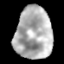
Tissue: lung
Cell type: Epithelial cells
Senescence score: 0.2193
Nuclear area (px): 1884
Mean DAPI intensity: 175.46